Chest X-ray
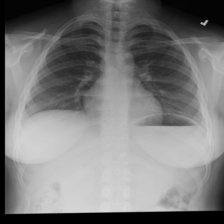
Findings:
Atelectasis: negative
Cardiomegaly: negative
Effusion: negative
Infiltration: negative
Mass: negative
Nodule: negative
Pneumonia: negative
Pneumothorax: negative
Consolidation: negative
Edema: negative
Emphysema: negative
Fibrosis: negative
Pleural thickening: negative
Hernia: negative